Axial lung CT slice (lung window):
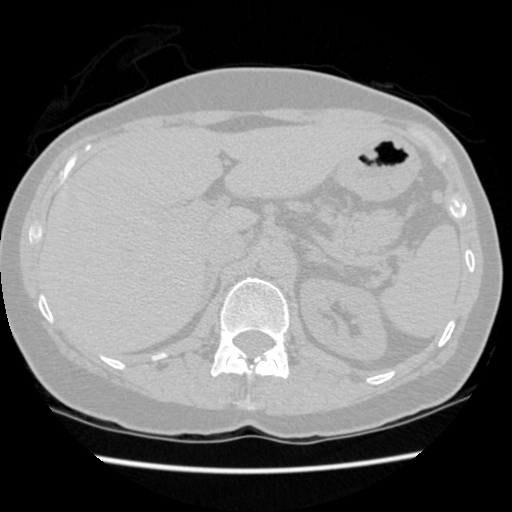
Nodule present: no